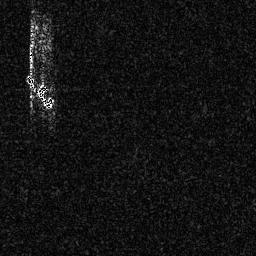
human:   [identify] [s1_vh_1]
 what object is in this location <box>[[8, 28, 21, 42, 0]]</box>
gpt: <ref>1 medium ship at the left</ref>